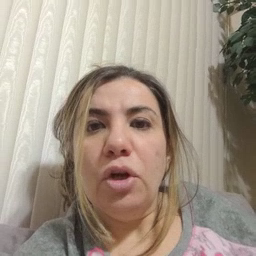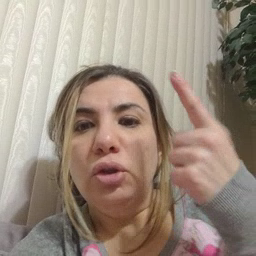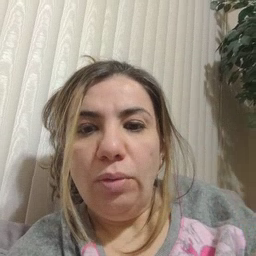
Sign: go